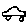
Label: car